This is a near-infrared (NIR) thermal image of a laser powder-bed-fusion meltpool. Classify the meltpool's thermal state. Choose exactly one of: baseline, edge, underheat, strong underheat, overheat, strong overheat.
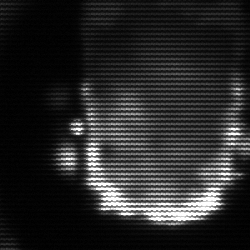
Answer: baseline